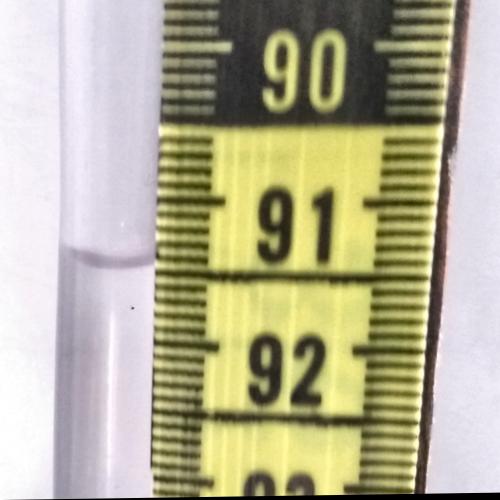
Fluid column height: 91.5 cm